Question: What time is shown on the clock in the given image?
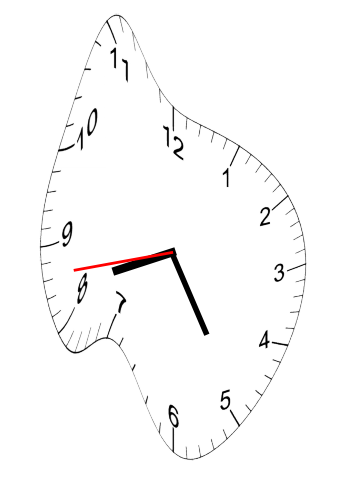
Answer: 08:24:43